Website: apple
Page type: payment
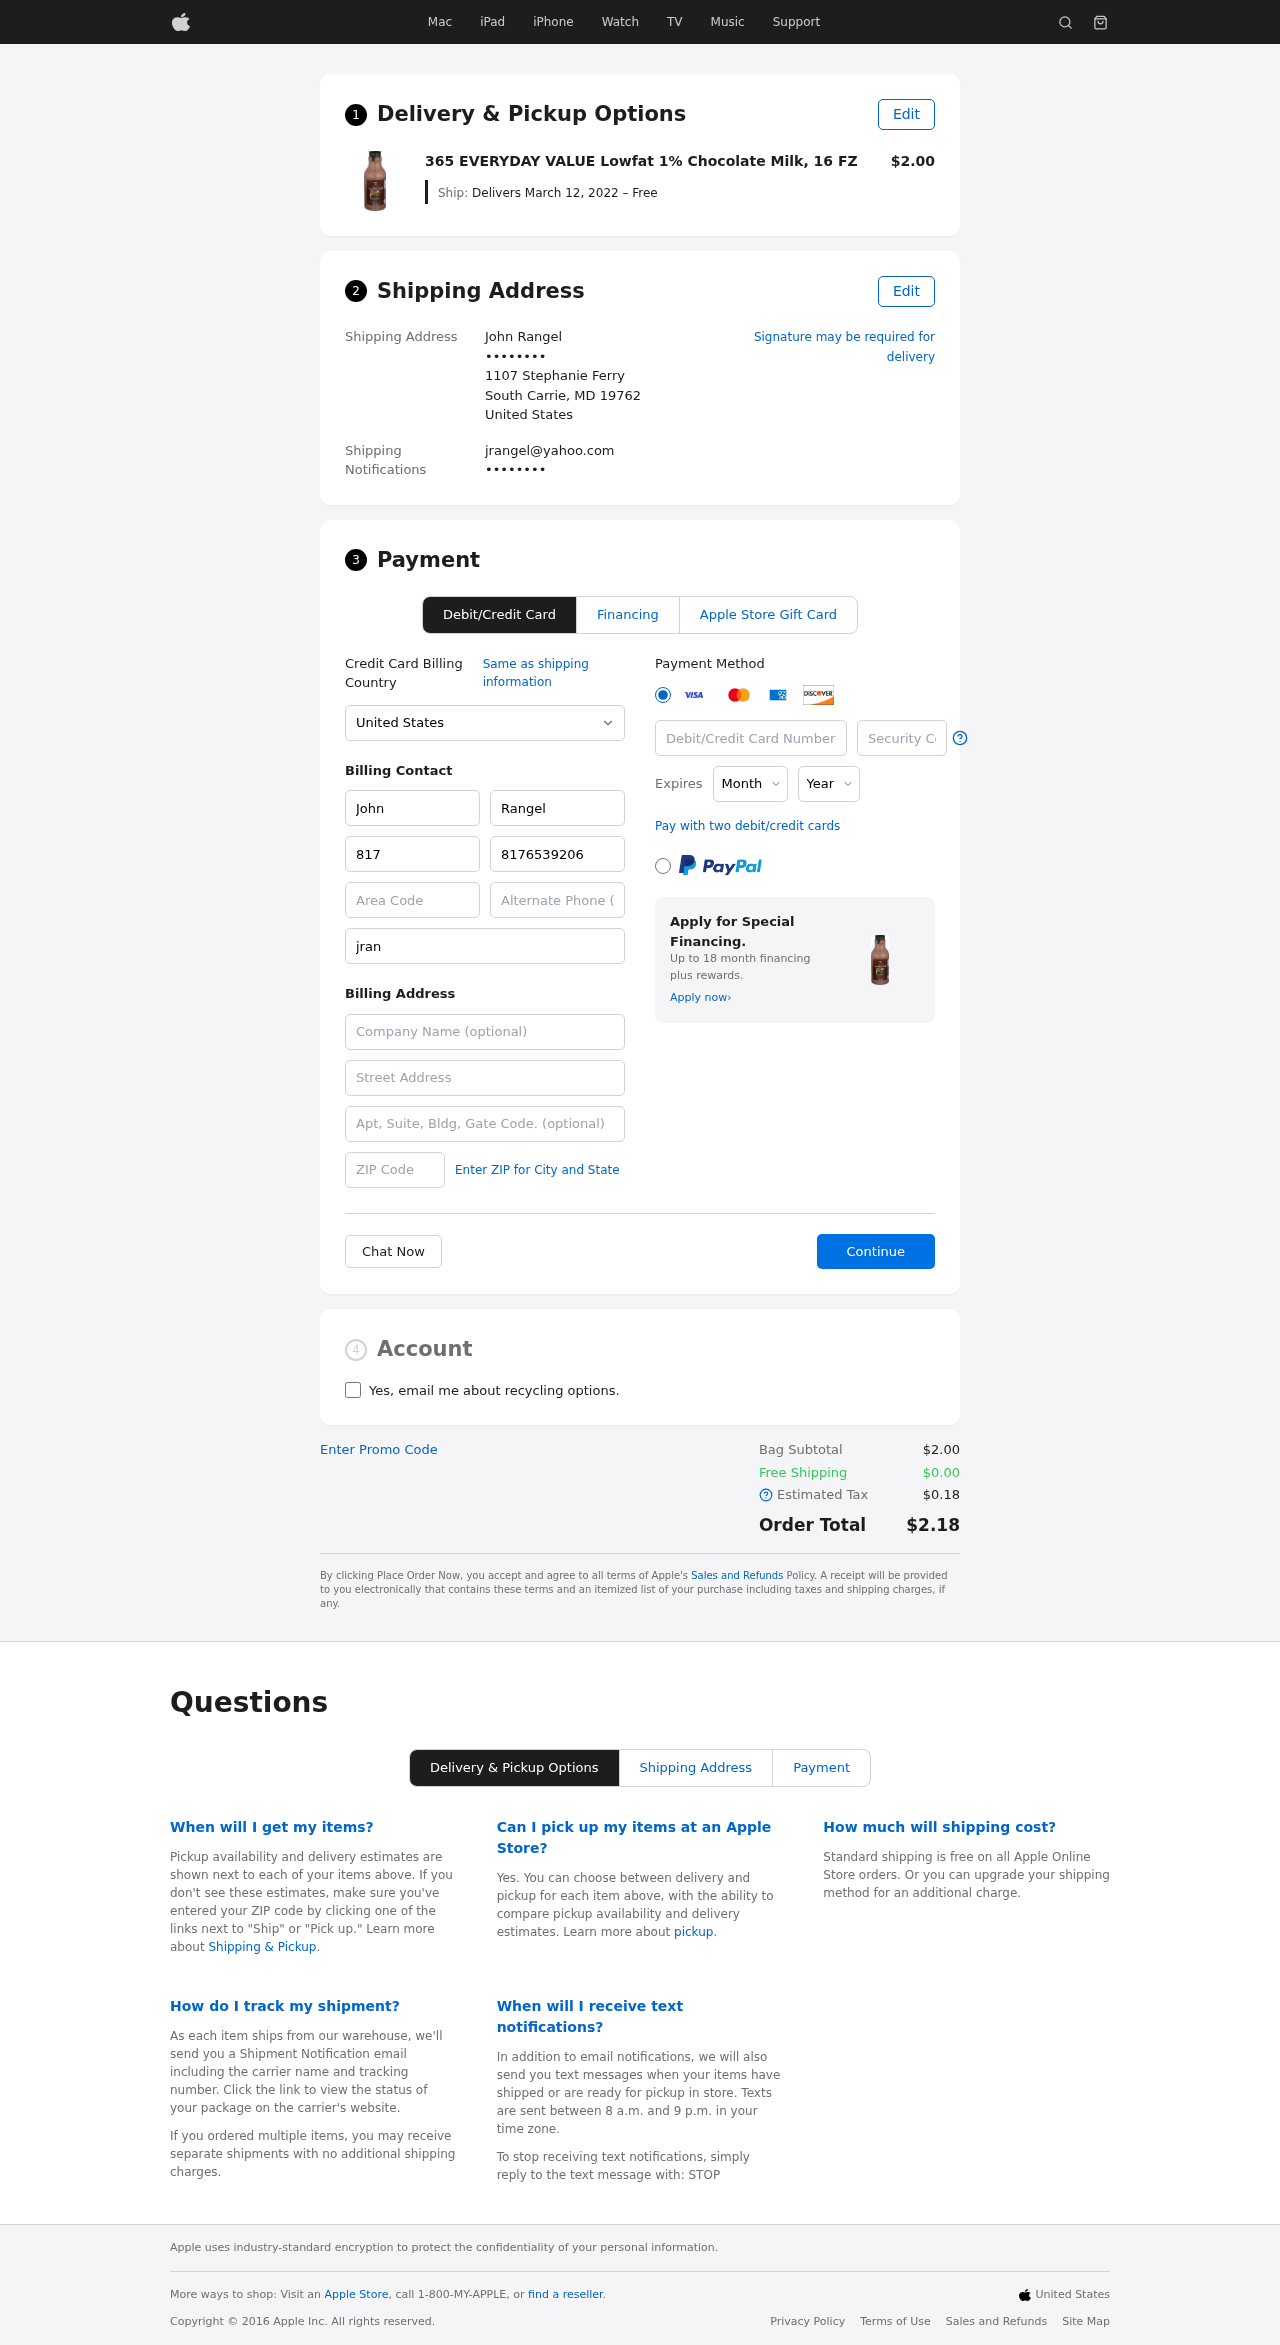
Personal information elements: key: PII_CARD_CVV
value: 579
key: PII_CARD_EXPIRY_MONTH
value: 06
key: PII_CARD_EXPIRY_YEAR
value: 28
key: PII_CARD_NUMBER
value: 4500 5528 8823 1559
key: PII_CITY_STATE_ZIP
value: South Carrie, MD 19762
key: PII_COUNTRY
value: United States
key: PII_EMAIL
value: jrangel@yahoo.com
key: PII_EMAIL2
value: jrangel@yahoo.com
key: PII_FIRSTNAME
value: John
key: PII_FULLNAME
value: John Rangel
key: PII_LASTNAME
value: Rangel
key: PII_PHONE3
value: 8176539206
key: PII_PHONE_AREA
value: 817
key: PII_POSTCODE2
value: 33706
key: PII_SECURITY_CODE
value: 7174
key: PII_STREET
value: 1107 Stephanie Ferry
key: PII_STREET2
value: Suite 508
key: PII_PHONE
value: ••••••••
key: PII_PHONE2
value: ••••••••
Product elements: key: PRODUCT1_NAME
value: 365 EVERYDAY VALUE Lowfat 1% Chocolate Milk, 16 FZ
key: PRODUCT1_PRICE
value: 2
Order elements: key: ORDER_DELIVERY_DATE
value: Delivers March 12, 2022 – Free
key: ORDER_SUBTOTAL
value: $2.00
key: ORDER_SHIPPING_COST
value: $0.00
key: ORDER_TAX
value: $0.18
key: ORDER_TOTAL
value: $2.18